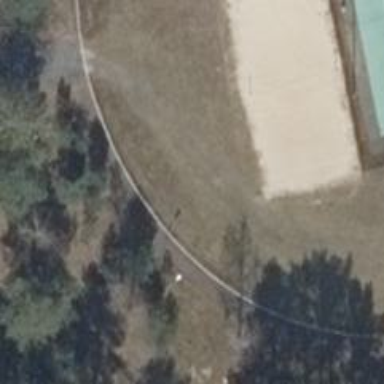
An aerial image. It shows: Unpaved beach volleyball pitch.